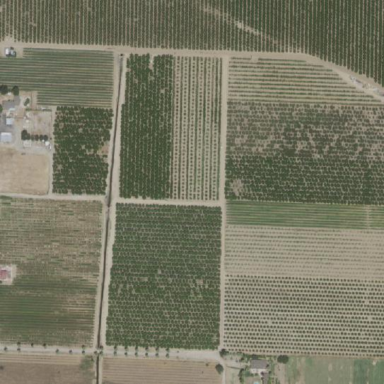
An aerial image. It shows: Vineyard.